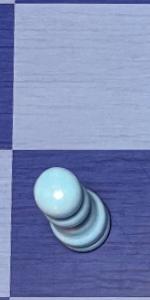
Label: Pawn_White